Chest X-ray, AP view. Patient: 53 years old, sex M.
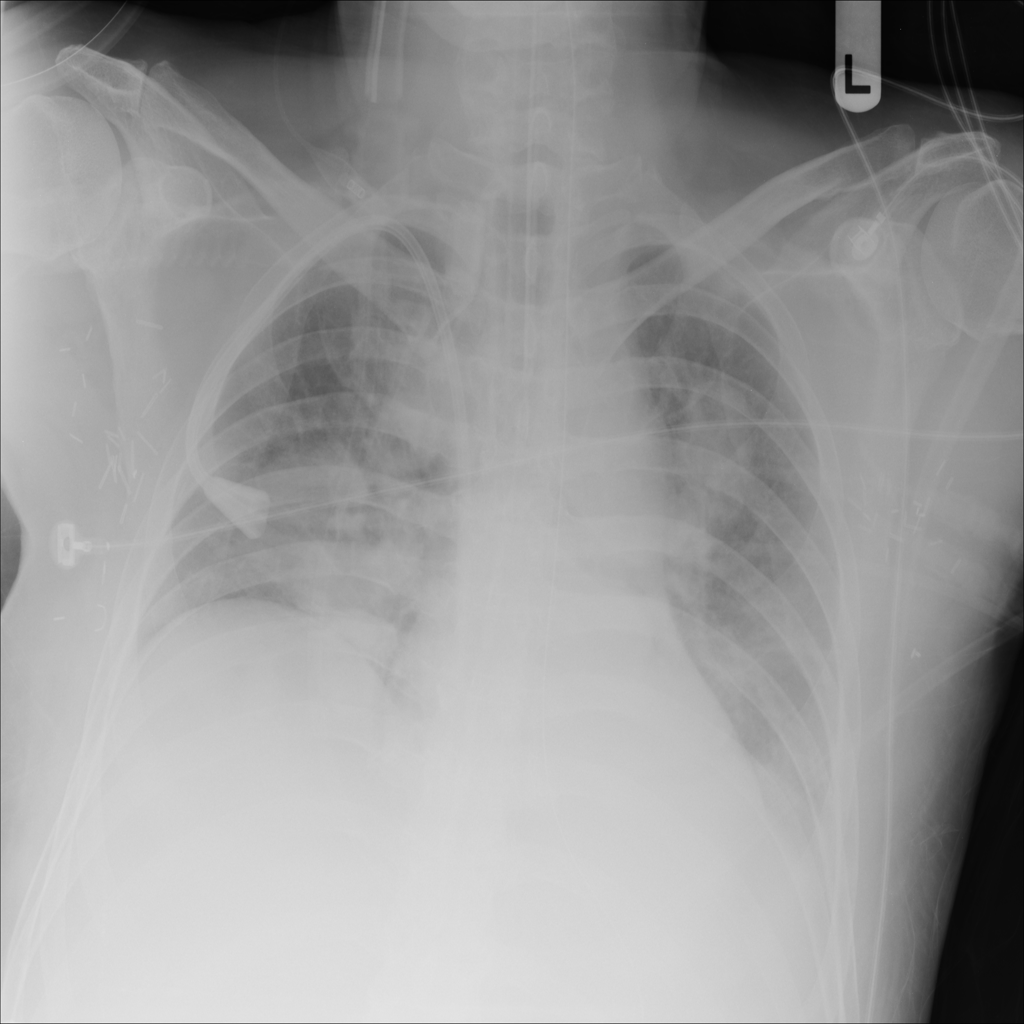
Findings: Atelectasis, Mass